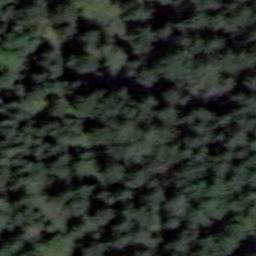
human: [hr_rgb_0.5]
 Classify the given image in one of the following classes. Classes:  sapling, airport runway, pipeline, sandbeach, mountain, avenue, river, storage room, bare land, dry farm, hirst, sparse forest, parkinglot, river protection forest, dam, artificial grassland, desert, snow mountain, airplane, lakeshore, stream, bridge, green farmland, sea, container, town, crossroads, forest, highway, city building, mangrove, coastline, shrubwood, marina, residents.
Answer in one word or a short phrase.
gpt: forest